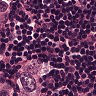
Metastatic tissue present: yes